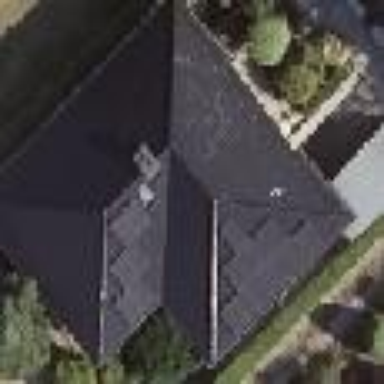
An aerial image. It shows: Detached building with hipped roof.